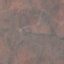
Land use / land cover: HerbaceousVegetation